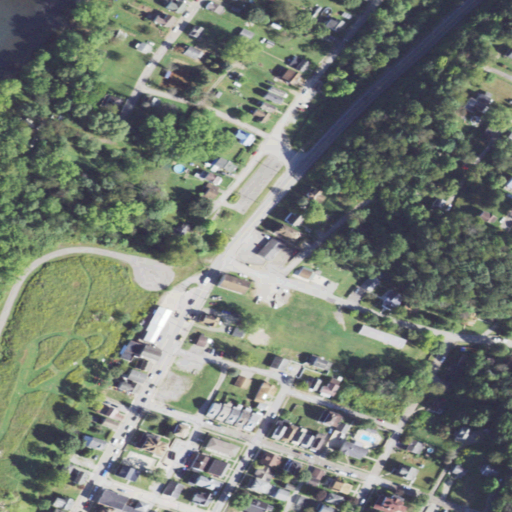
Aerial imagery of valley in Pennsylvania named Sugar Hollow containing medium intensity development, low intensity development, open development, deciduous forest, mixed forest, open water, and high intensity development